Field crop: maize
Growth stage: 2
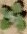
Species: chenopodium